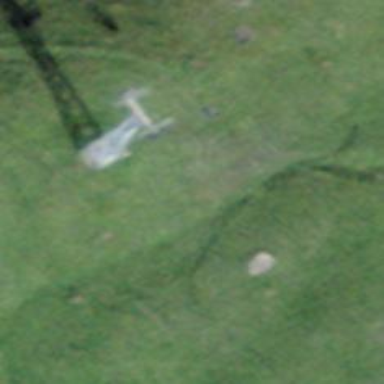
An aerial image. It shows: Pylon used for aerialway.